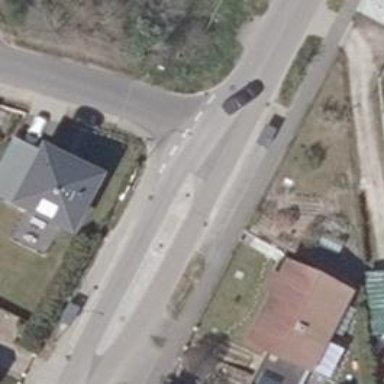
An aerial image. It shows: Crossing with central island for traffic calming measures.